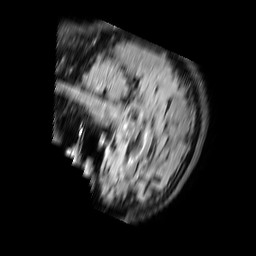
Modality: FLAIR
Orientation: sagittal
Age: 73
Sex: male
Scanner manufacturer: philips
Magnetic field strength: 3 T
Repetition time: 11 s
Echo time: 0.12 s